Field crop: maize
Growth stage: 2
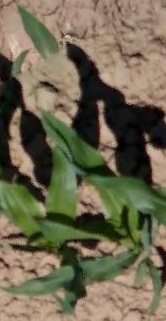
Species: maize